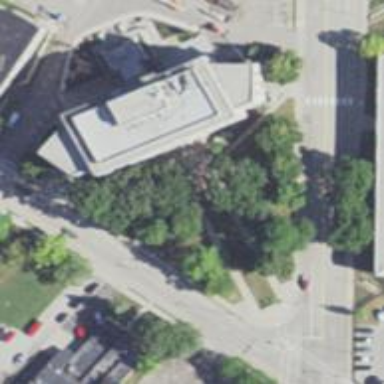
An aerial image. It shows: Government building serving as courthouse.